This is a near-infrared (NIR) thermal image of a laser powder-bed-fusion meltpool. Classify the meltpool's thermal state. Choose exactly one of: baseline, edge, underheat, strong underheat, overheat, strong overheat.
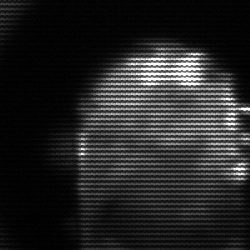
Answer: baseline